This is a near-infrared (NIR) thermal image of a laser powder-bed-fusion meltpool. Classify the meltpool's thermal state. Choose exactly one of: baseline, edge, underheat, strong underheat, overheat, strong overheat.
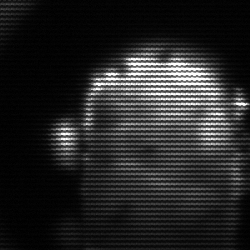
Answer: baseline